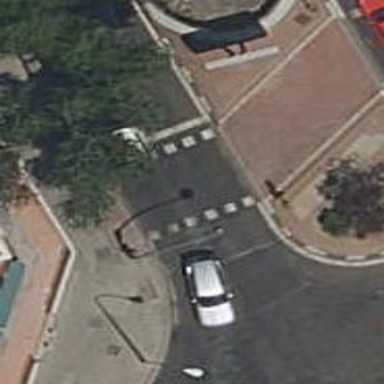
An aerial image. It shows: Crossing with traffic signals.